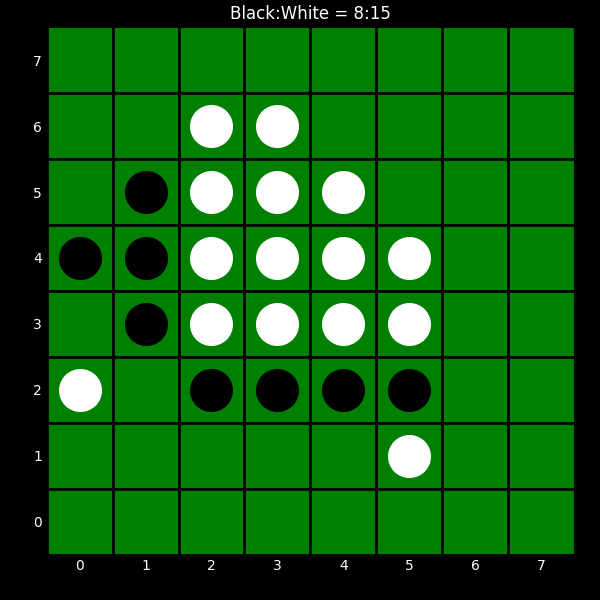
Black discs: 8
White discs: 15